Question: Take the layout below for example.

The black border represents the user screen.
The three small rectangles represent navigation buttons, when clicked, the corresponding color of the bigger box will slide horizontally to the user screen.
For example, when I click the small blue button, the big blue box (which is a div), will slide to the left going to the user screen, same goes for the other nav buttons.
Can you kindly point me to the right direction on how to achieve this?
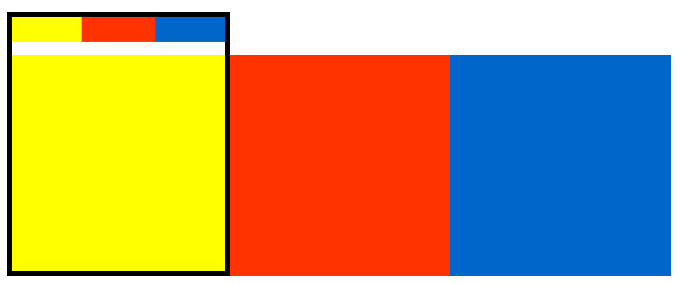
Answer: You're probably looking for a content slider. An example of one that is similar to what you want would be this: <URL>.
Alternatively, you could probably make your own:
<URL>
HTML
'''
<div class="viewport">
<div class="inside">
<div class="one"></div>
<div class="two"></div>
<div class="three"></div>
</div>
</div>
<div class="three-l">Green</div>
<div class="two-l">Blue</div>
<div class="one-l">Red</div>
'''
jQ
'''
$(".three-l").click(function() {
$(".viewport").animate({scrollLeft: 400}, 500);
});
$(".two-l").click(function() {
$(".viewport").animate({scrollLeft: 200}, 500);
});
$(".one-l").click(function() {
$(".viewport").animate({scrollLeft: 0}, 500);
});
'''
CSS
'''
.viewport{
width:200px;
height:200px;
overflow-x:scroll;
}
.inside{
width:1000px;
height:200px;
}
.inside div{
height:200px;
width:200px;
float:left;
}
.one{
background-color:red;
}
.two{
background-color:blue;
}
.three{
background-color:green;
}
'''